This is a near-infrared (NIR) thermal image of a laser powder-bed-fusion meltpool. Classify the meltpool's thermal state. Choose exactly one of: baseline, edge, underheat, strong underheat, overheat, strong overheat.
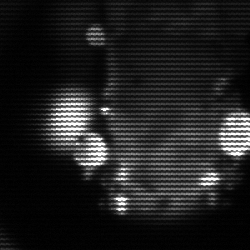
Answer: strong underheat